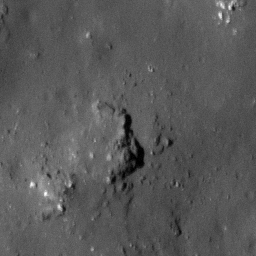
Pit: Tycho 5d
Host crater: Tycho
Host type: impact_melt
Lunar coordinates: latitude -42.612, longitude 348.648